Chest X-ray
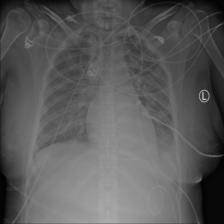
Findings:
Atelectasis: negative
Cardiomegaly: negative
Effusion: negative
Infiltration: negative
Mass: negative
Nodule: negative
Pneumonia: negative
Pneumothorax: negative
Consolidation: negative
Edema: negative
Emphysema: negative
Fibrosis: negative
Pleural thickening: negative
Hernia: negative